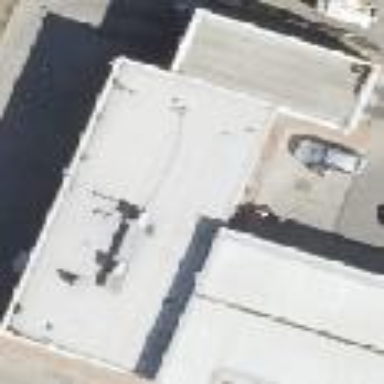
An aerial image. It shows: Retail building with flat roof.